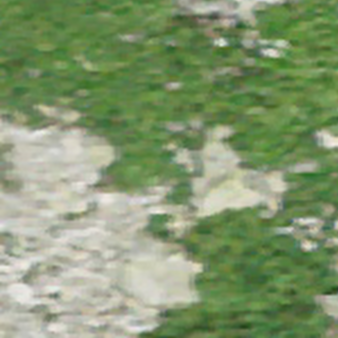
Label: other